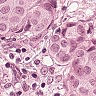
Metastatic tissue present: yes